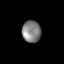
Tissue: prostate
Cell type: T cells
Senescence score: 0.7698
Nuclear area (px): 401
Mean DAPI intensity: 128.643